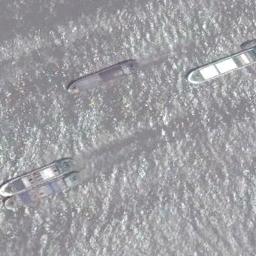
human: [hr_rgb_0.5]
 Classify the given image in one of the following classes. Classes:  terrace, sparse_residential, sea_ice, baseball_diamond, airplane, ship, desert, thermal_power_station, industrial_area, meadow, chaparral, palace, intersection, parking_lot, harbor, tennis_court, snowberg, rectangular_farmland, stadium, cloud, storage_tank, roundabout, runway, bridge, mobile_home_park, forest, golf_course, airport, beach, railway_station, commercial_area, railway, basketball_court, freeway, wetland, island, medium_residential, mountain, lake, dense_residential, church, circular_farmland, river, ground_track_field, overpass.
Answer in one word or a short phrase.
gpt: ship